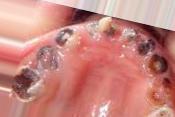
Condition: Caries